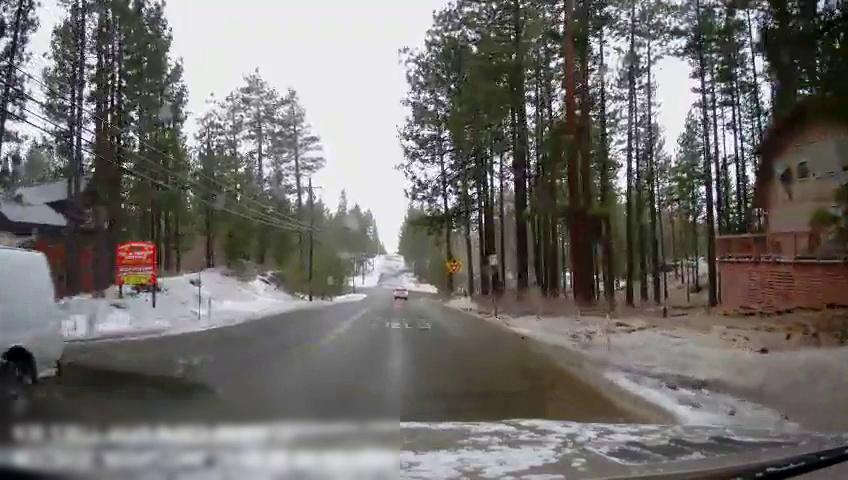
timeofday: Day
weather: Snowy
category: Drivable Space
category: Vehicles | SUV
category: Vehicles | Truck
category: Lanes | Current Lane
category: Traffic | Signs